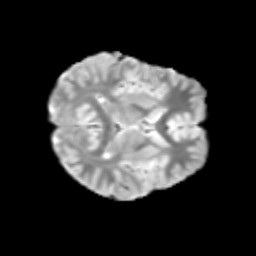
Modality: T2w
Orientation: axial
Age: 10
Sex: female
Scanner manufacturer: siemens
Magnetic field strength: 3 T
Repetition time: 3.8 s
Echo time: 0.07 s